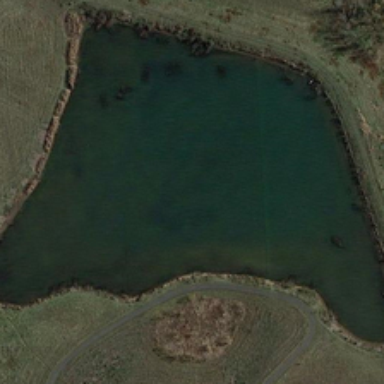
Several green trees and meadows are around an irregular green pond .